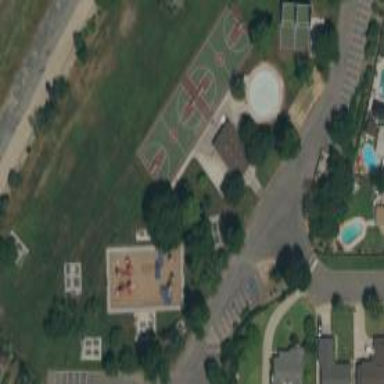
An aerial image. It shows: Basketball court in the leisure land pitch.